Question: I am trying to embed apps into an app. Basically I want something similar to what divide.com's app does:

, but they build their own mail, calendar apps etc. Is it possible to have these apps within an another app, but they themselves are individual apps? I am a little new to IOS and I have looked up the custom url scheme - but it looks like the controlling app will lose control once the linked app is called.
Ive looked at <URL> which suggests url scheme like I mentioned but that is not really what I want. What I could also think about , if there was no way to achieve native apps is to install the apps on the ipad, and then link to them from the main app. But is there a native way to put apps into another app.
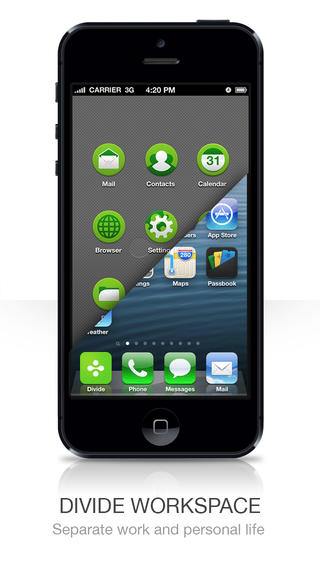
Answer: ## How existing apps do it
Behind the scenes, the apps inside the app cited as an example are actually separate modules within the parent app. Effectively, they are multiple apps integrated into a single app, one single executable.
Several methods have been suggested so far. But each have their own problems.
## Embedding another app inside your app bundle
While technically possible, tou cannot actually embed another app inside another app on iOS as this is prohibited by the App Store guidelines and the OS itself.
## Launch URLs
As @BlackRider notes, you can launch other apps with launch URLs. However, you cannot prohibit the other apps from being launch from outside your launcher as you have asked for. The user will still be able to launch the other apps from the Springboard and other apps would also be able to use the Launch URL.
## App wrapping
I have to admit, I'm not terribly familiar with the mechanics of app wrapping. However, in my reading of how it works, it requires the intervention of corporate IT to enable. While this may work if you intend to sell your app directly to corporations, it will not work if you intend to sell it in the iTunes App Store to the general populace.